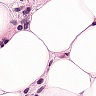
Metastatic tissue present: yes